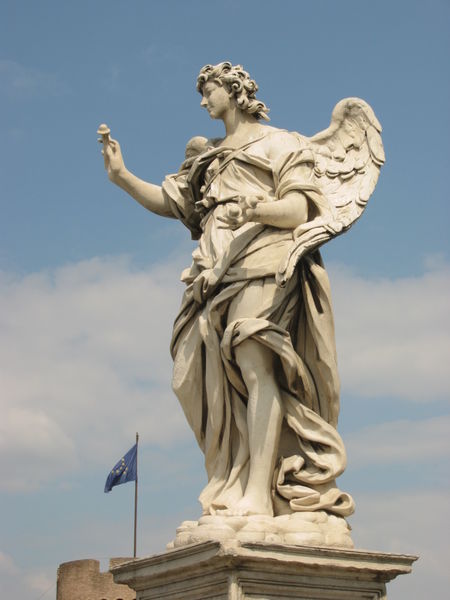
Titel: Engelsbrücke in Rom
Künstler: Giovanni Lorenzo Bernini
Standort: Rom, Engelsbrücke (EU - I - Latium)
Schlagwörter: blau, flügel, hand, himmel, weiß, wolken, bewegung, finger, frau, grau, marmor, wolke, arm, falten, gefieder, gesicht, sockel, stein, hände, figur, gewand, haare, locken, turm, engel, skulptur, statue, bein, fahne, flagge, mast, weis, weiblich, faltenwurf, plastik, podest, knie, zinnen, sterne, jüngling, dynamisch, rollen, schriftrolle, gruß, parlament, zepter, zinne, europa, justitia, botschaft, winken, gesetz, gewnad, steinskulptur, falternwurf, eu, europaflagge, turmzinne